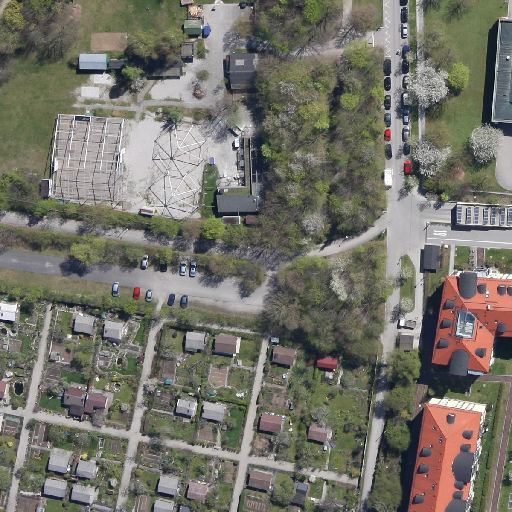
Referring expression: road